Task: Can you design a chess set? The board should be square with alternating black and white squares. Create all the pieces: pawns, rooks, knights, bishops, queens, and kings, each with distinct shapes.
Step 1374:
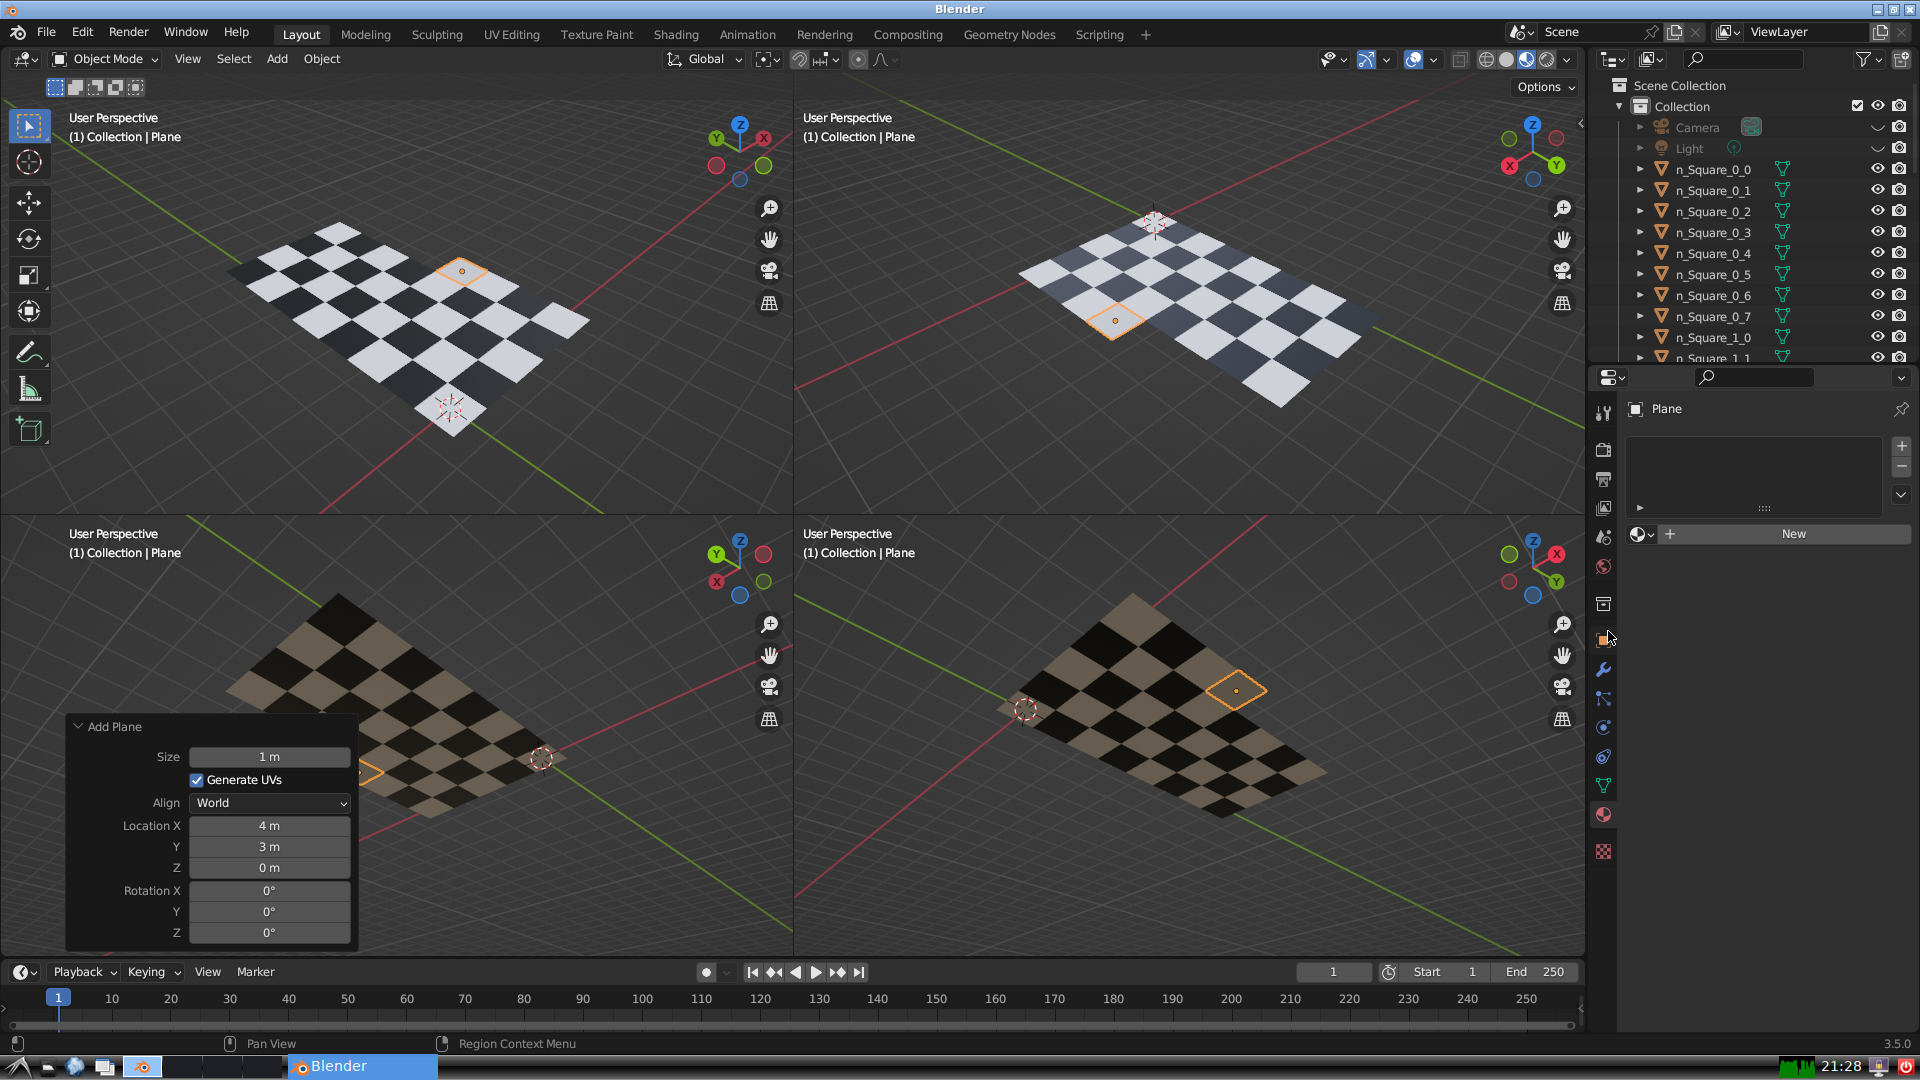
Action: click: no